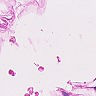
Metastatic tissue present: no